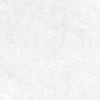
Label: no_change